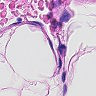
Metastatic tissue present: no